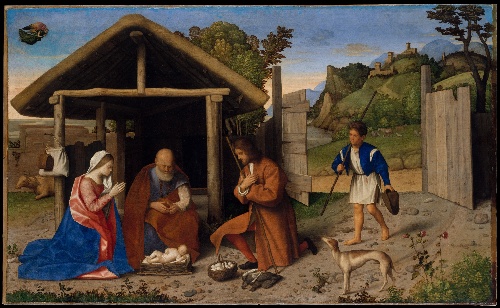
Title: The Adoration of the Shepherds
Artist: Catena (Vincenzo di Biagio)
Artist bio: Italian, Venetian, active by 1506–died 1531
Date: probably after 1520
Object type: Painting
Classification: Paintings
Medium: Oil on canvas
Dimensions: 49 1/2 x 81 3/4 in. (125.7 x 207.6 cm)
Department: European Paintings
Credit line: Purchase, Mrs. Charles S. Payson Gift, Gwynne Andrews Fund, special funds, and other gifts and bequests, 1969
Accession year: 1969
Repository: Metropolitan Museum of Art, New York, NY
Tags: Men|Dogs|Jesus|Joseph|Adoration of the Shepherds|Virgin Mary